Question: I have two jDateChooser on my dialog , I want to save to MS-SQL DB having issue with that data types. Any idea how to fix this issue ! I can only do this when i convert data type to nvarchar in DB and convert the value to string which returns from jDateChooser.

// I can save in this way but I it doesn't use jDateChooser;
'''
java.util.Date utilDate = new java.util.Date();
java.sql.Date sqldate = new java.sql.Date(utilDate.getTime());
'''
// I cant save the date with jDateChooser
'''
java.sql.Date sqldate = new java.sql.Date(jDateChooser3.getDate());
'''
// Only Way I found
'''
SimpleDateFormat dateFormat = new SimpleDateFormat("dd/MM/yyyy");
String sd = dateFormat.format(jDateChooser3.getDate());
obj.setStartDate(sd);
'''
//
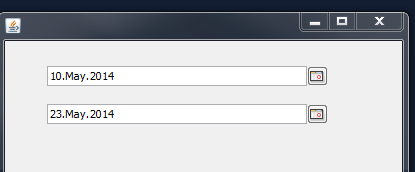
Answer: Judging from the code you posted it looks like 'jDateChooser3.getDate()' returns a 'java.util.Date' instance while the 'java.sql.Date(millis)' constructor expects the date/time as a 'long' milliseconds value.
Use this code and it will work:
'''
java.sql.Date sqldate = new java.sql.Date(jDateChooser3.getDate().getTime());
'''
Since it comes from a date chooser component, invalid input most likely results in 'null' returned date, so you might want to also check on that:
'''
java.util.Date d = jDateChooser3.getDate();
if (d == null) {
System.out.println("No date specified!");
} else {
java.sql.Date sqldate = new java.sql.Date(d.getTime());
// Do something with sqldate
}
'''